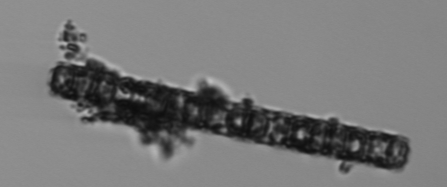
Label: Paralia_sulcata